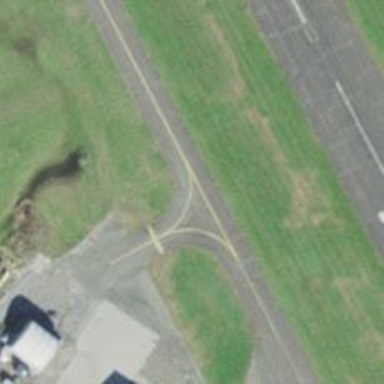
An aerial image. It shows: View of taxiway at the airport.